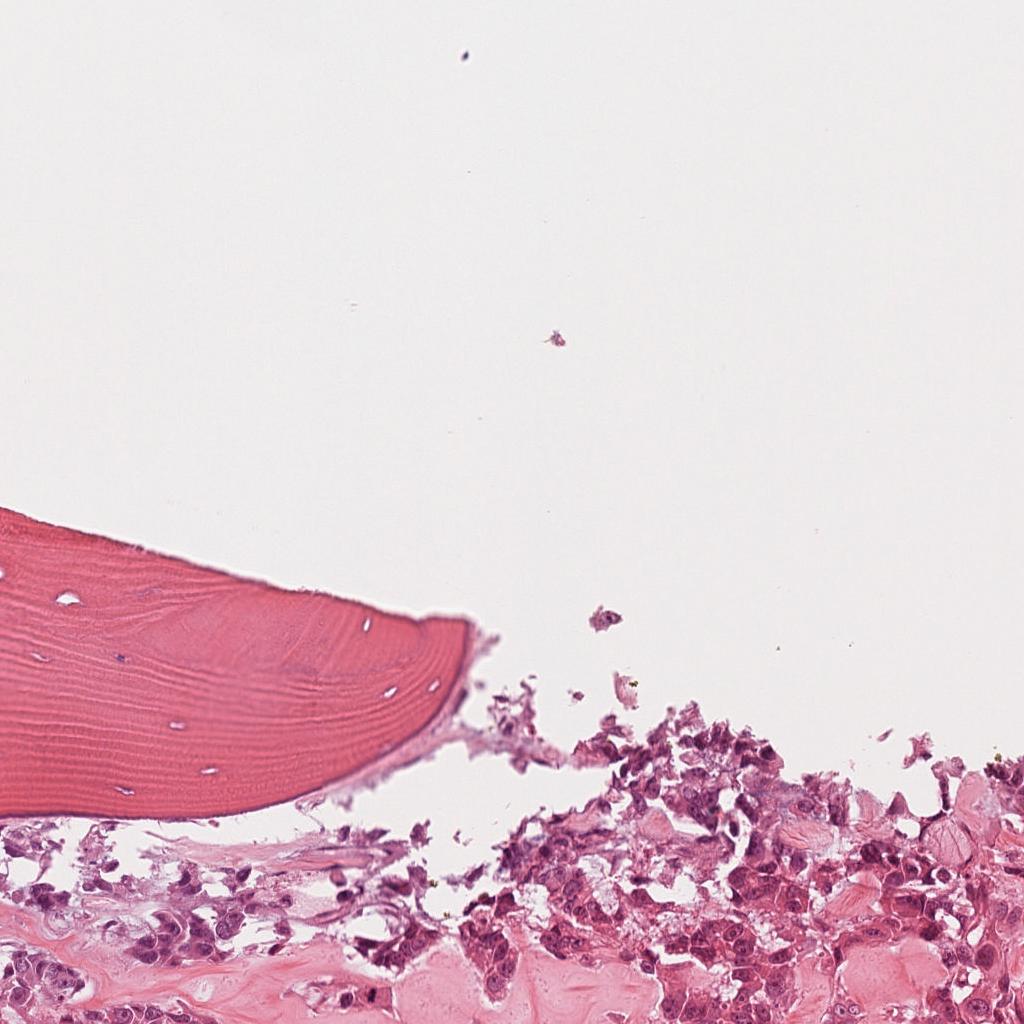
Label: Viable